Field crop: maize
Growth stage: 2
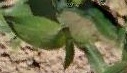
Species: maize